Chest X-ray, PA view. Patient: 32 years old, sex M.
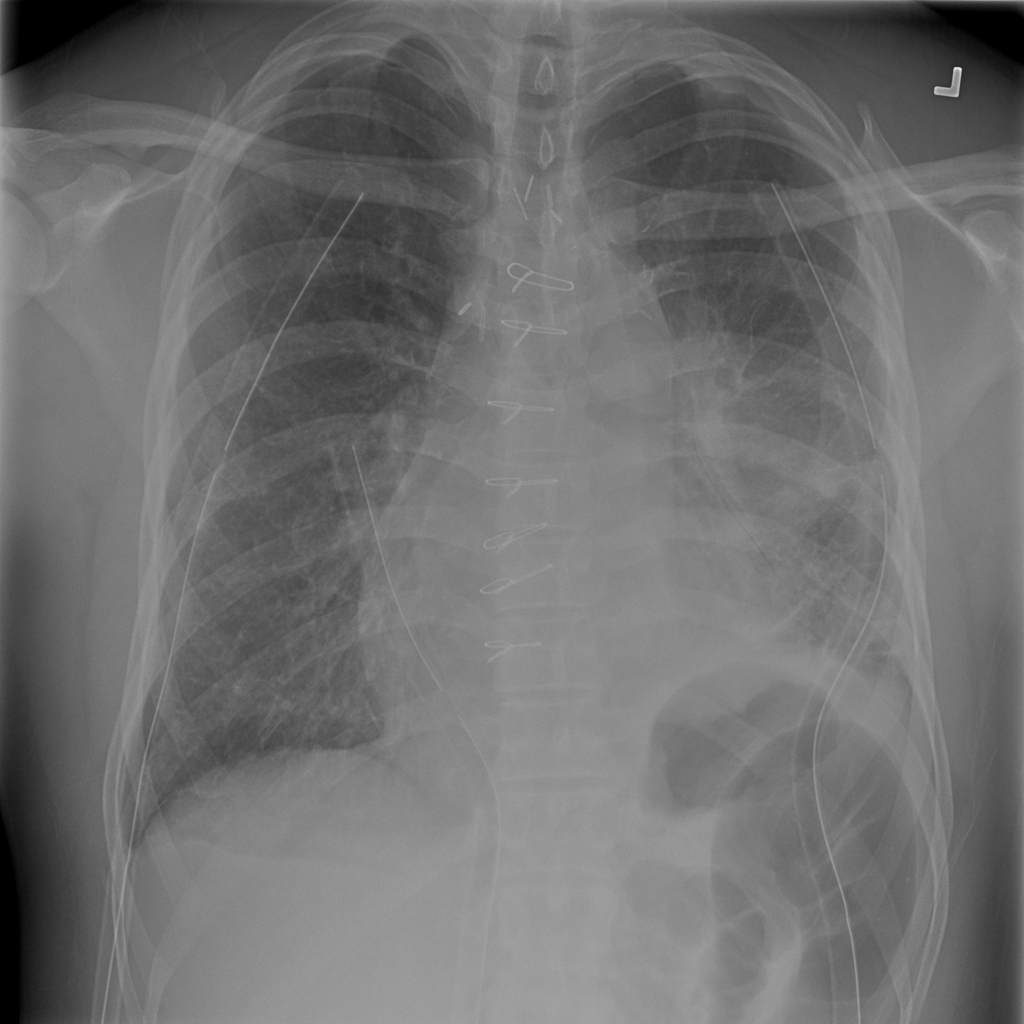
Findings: Infiltration, Pleural_Thickening, Pneumothorax